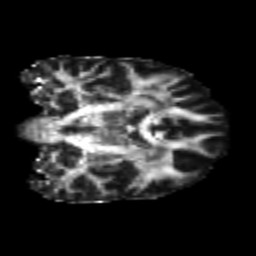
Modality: FA
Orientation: coronal
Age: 22
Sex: female
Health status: healthy
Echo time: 0.074 s